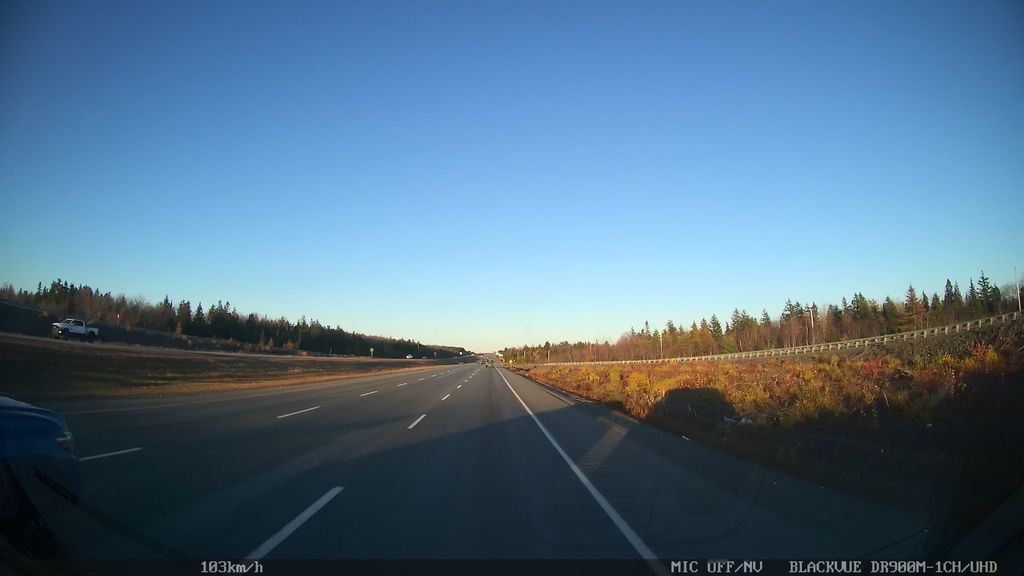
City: halifax